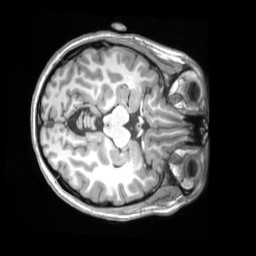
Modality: T1w
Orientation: axial
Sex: female
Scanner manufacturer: siemens
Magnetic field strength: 3 T
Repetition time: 2.53 s
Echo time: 0.00164 s